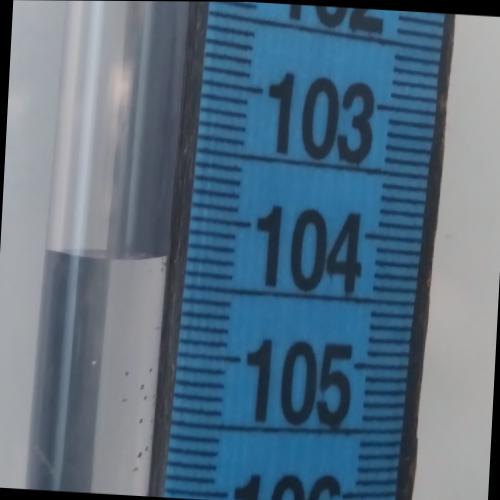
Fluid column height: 104.3 cm